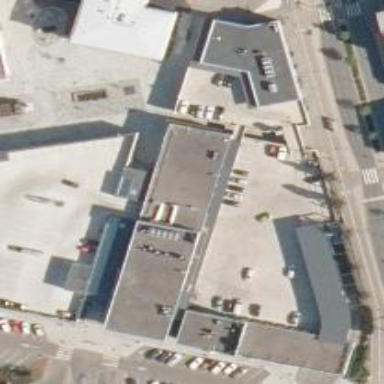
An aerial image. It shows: Pharmacy providing healthcare services.